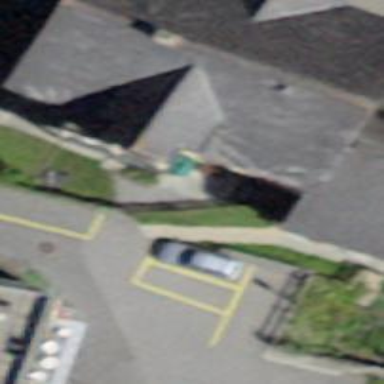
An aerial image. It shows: Building with tiled roof.